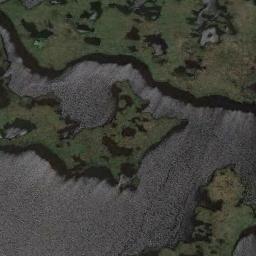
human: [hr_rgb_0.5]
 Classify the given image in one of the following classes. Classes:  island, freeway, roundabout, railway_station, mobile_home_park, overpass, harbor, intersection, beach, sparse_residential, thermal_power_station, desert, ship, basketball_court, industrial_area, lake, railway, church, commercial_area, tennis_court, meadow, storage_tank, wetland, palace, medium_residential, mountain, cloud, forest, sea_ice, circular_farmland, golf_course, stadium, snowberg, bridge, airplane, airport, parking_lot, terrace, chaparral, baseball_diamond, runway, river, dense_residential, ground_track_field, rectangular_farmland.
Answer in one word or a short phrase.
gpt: wetland